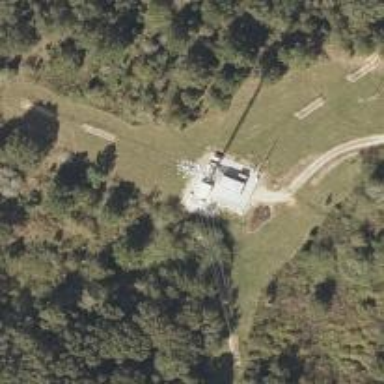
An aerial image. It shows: Communication mast tower.